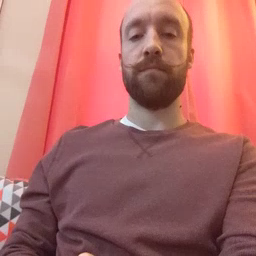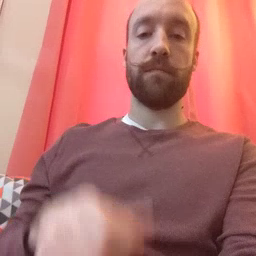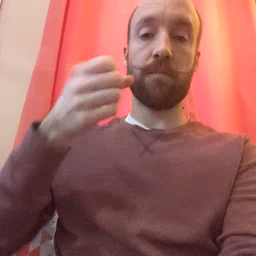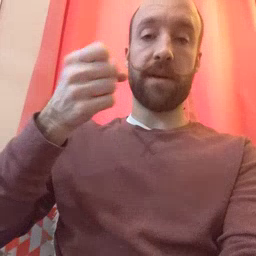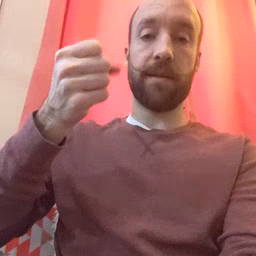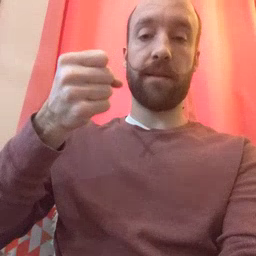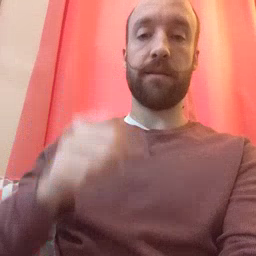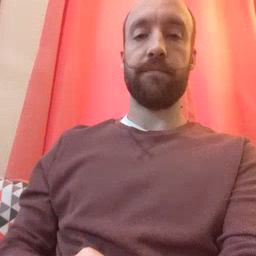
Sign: milk